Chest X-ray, AP view. Patient: 33 years old, sex M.
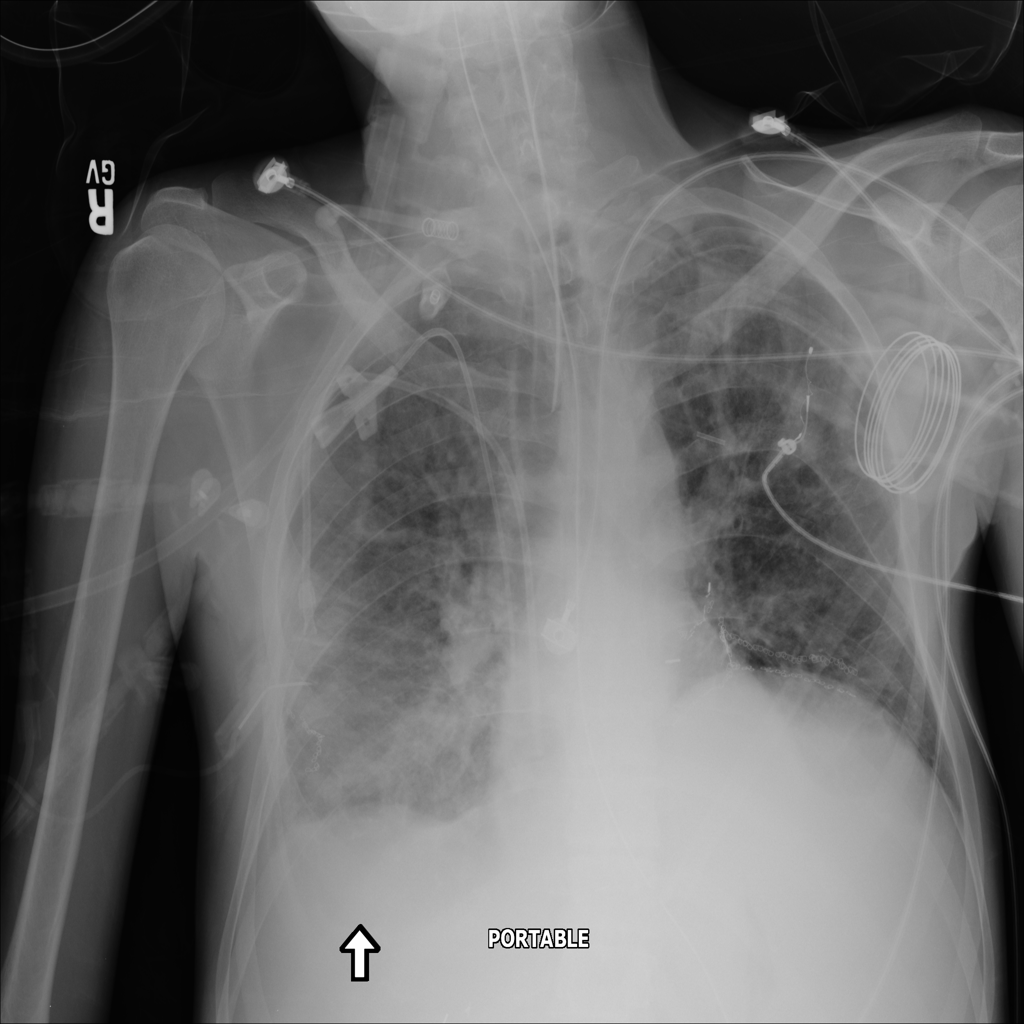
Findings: No Finding